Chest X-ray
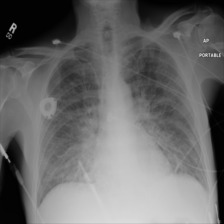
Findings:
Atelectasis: negative
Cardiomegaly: negative
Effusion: negative
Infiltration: positive
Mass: negative
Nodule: negative
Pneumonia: negative
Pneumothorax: negative
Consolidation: negative
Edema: positive
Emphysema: negative
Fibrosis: negative
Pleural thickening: negative
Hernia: negative